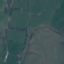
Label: Pasture